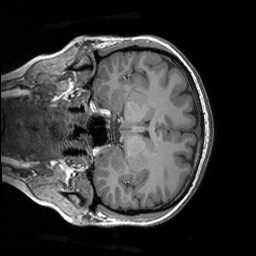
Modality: T1w
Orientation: coronal
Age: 28
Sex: female
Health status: healthy
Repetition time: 1.9 s
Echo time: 0.00252 s